Question: When calling '[[KAuth sharedAuth] authFromController:self]' the modal page that comes up (I'm assuming this is a web view loading a URL) with all the different services is not formatted for mobile. Is there a way to format this so that the text is readable on iOS?

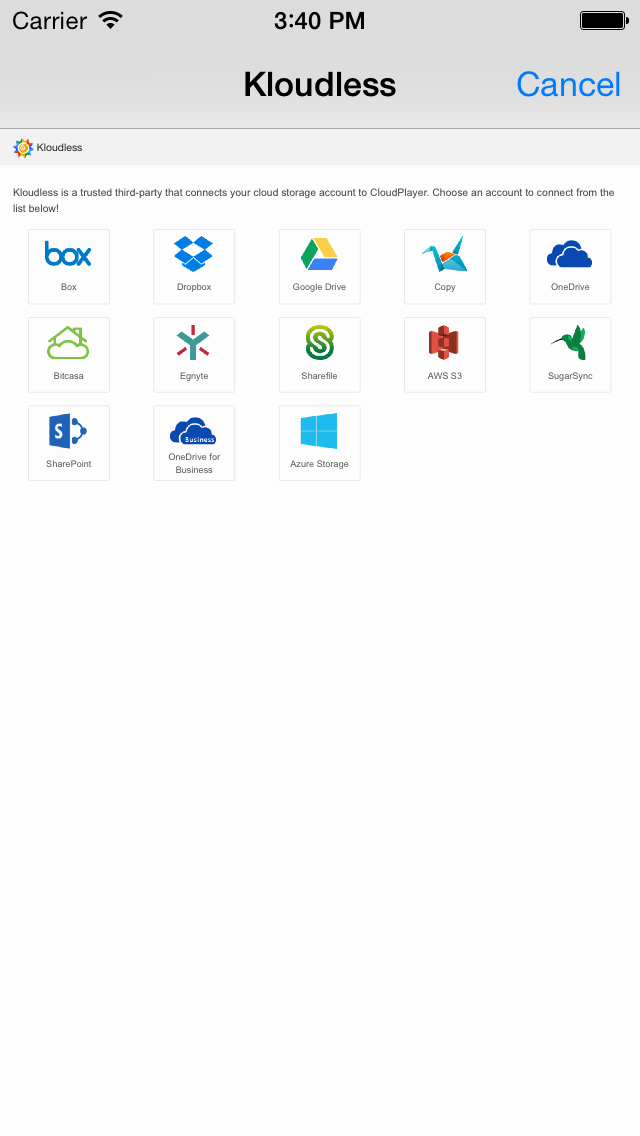
Answer: I work at Kloudless. We'll get on making that responsive. That should greatly improve the experience on mobile and is probably the easiest way to solve this problem. The other alternative would have been to build a native view for the service selection screen.
I'll be sure to update you when this change is released.